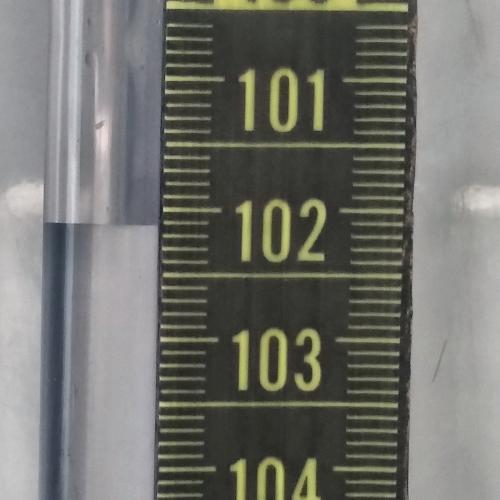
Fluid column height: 102.1 cm